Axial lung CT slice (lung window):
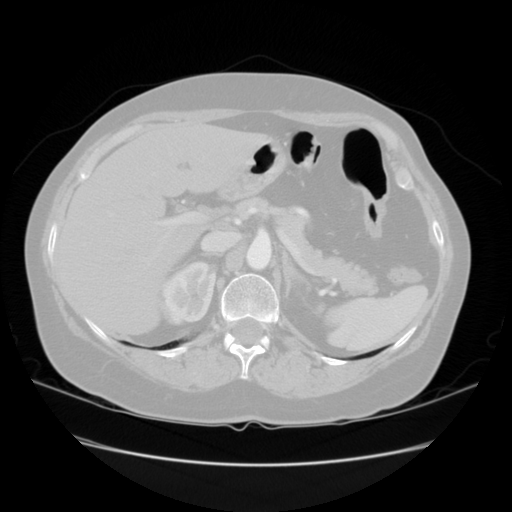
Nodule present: no